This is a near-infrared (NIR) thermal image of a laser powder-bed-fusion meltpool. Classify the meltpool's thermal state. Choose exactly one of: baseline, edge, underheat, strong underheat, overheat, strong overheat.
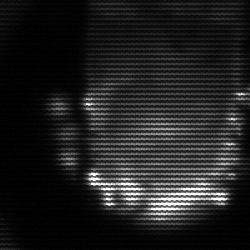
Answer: baseline